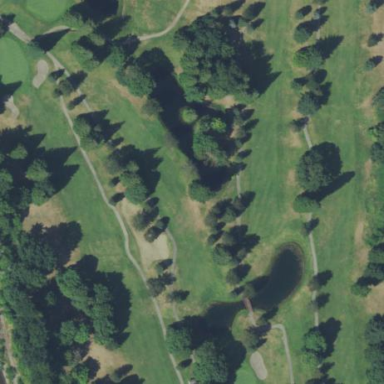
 specifically mown fairway on golf course."